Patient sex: M
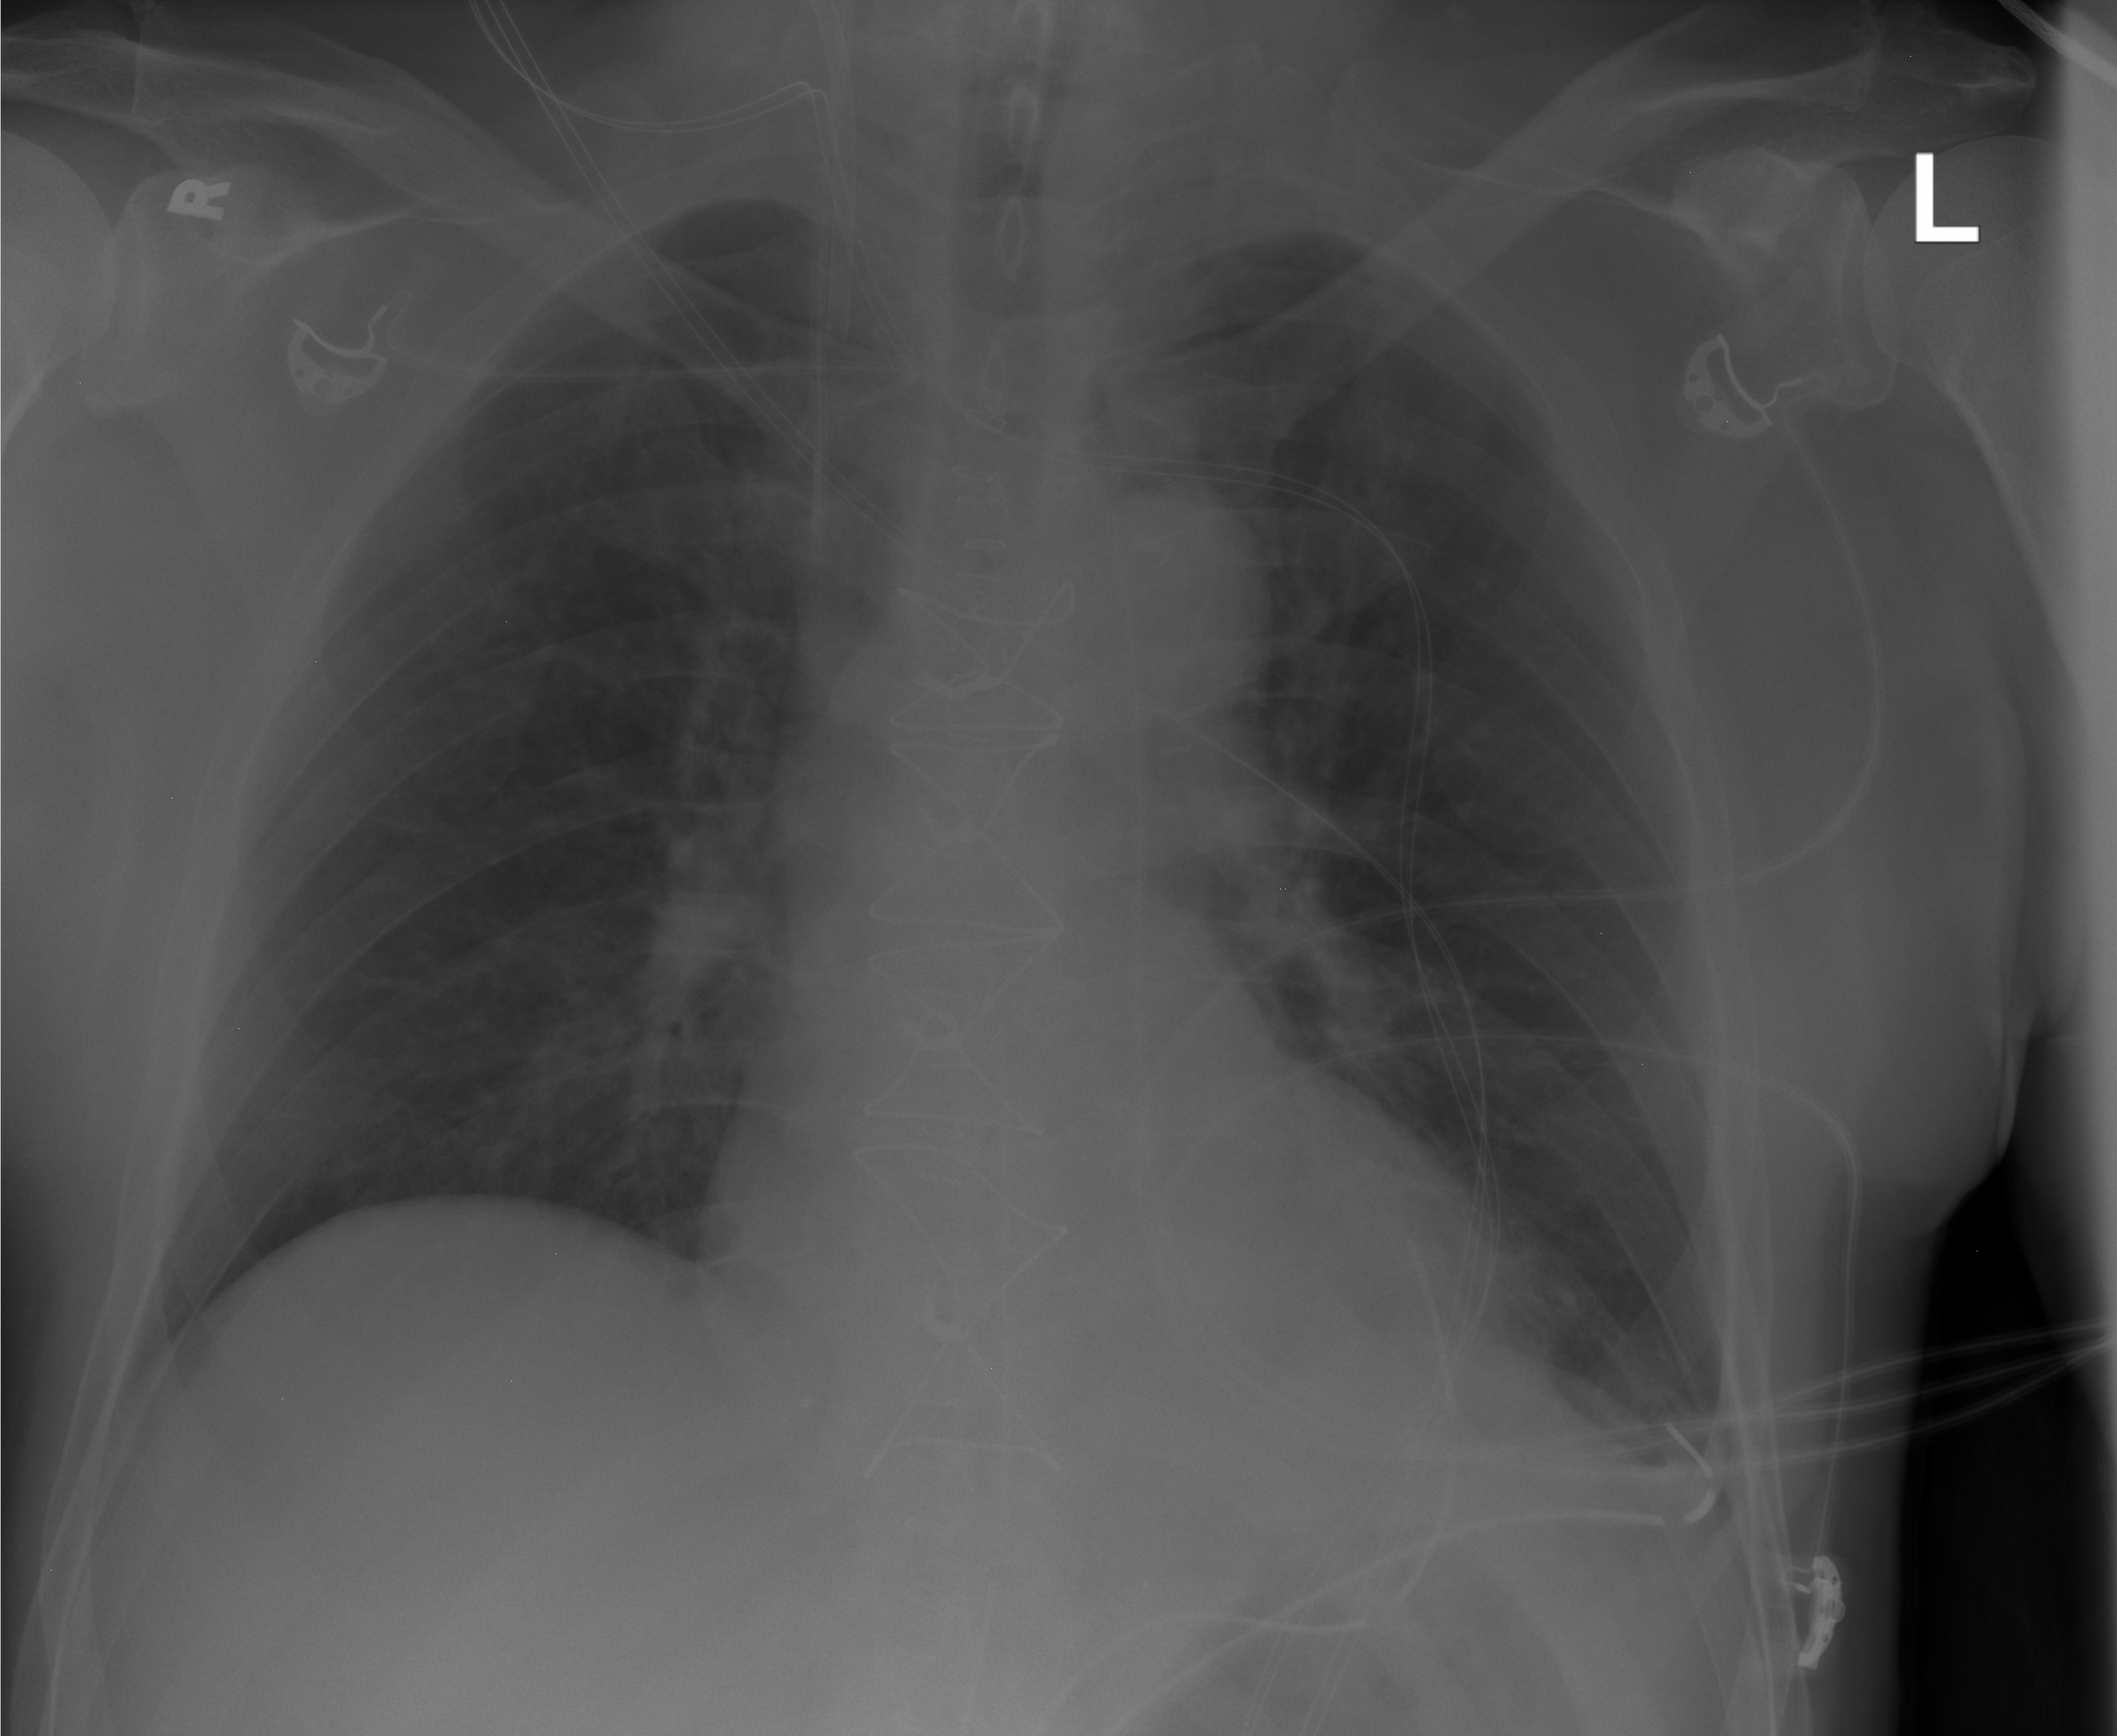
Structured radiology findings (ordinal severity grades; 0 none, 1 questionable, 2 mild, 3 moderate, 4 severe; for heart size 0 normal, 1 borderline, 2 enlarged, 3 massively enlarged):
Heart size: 0
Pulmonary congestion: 2
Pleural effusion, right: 0
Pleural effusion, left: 1
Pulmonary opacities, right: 0
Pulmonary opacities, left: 0
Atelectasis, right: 0
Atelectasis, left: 2